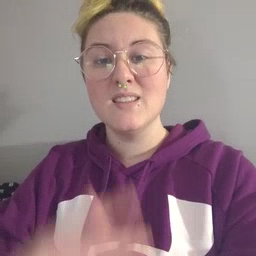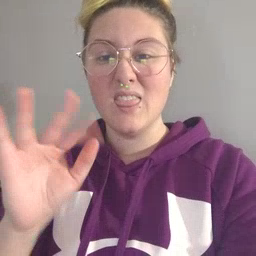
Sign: yucky